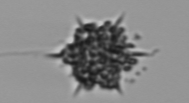
Label: Dictyocha